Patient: sex F, age 46
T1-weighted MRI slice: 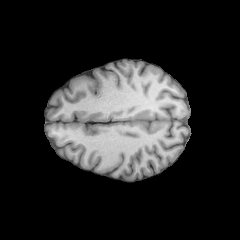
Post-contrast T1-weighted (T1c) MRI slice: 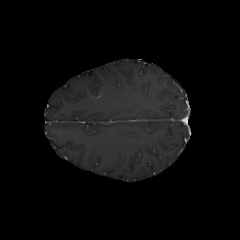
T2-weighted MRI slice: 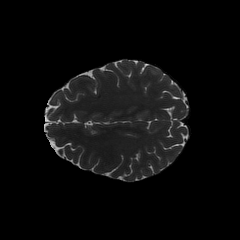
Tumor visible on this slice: no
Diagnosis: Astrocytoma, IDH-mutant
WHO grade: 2